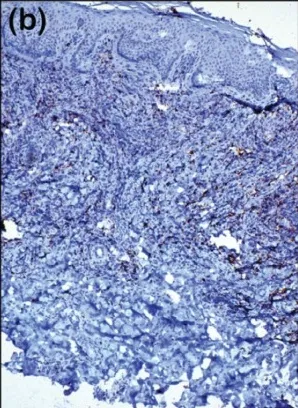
(b) A photomicrograph showing lymphocytic infiltrate weakly positive for T-cell marker CD8 (IHC: 400x).
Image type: pathology (immunostaining)